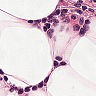
Metastatic tissue present: no